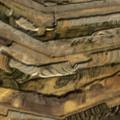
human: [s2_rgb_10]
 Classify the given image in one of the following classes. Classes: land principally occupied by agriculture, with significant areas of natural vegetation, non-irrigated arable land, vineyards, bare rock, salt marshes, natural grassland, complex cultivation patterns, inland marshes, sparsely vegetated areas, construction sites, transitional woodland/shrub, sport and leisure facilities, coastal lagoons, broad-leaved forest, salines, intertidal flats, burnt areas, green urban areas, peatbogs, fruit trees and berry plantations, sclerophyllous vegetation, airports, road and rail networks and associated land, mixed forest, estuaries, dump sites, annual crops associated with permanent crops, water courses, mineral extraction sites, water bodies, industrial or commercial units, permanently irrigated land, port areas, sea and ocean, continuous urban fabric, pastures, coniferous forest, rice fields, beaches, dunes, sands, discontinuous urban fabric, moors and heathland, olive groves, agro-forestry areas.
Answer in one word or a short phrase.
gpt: mineral extraction sites